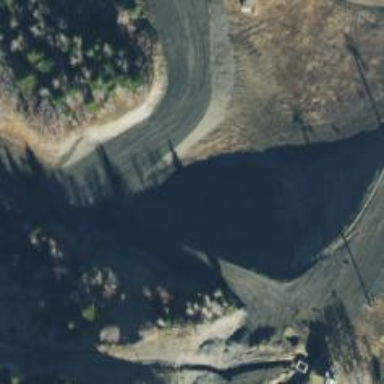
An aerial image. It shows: Intermediate difficulty ski slope.